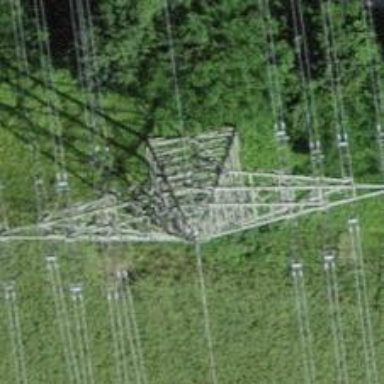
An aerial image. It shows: Power line is depicted.